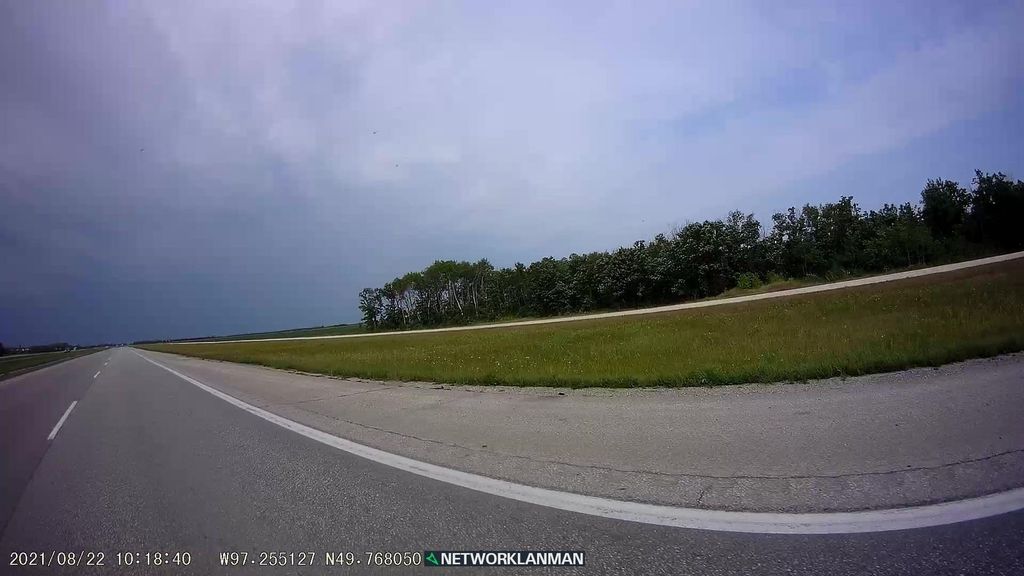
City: winnipeg